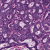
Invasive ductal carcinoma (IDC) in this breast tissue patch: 0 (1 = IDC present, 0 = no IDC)